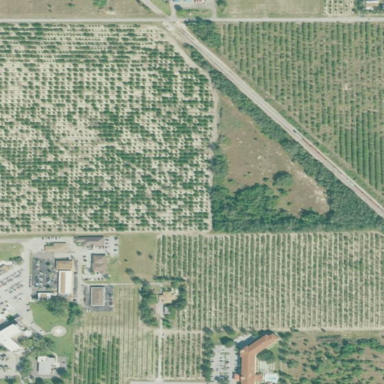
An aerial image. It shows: Orchard.